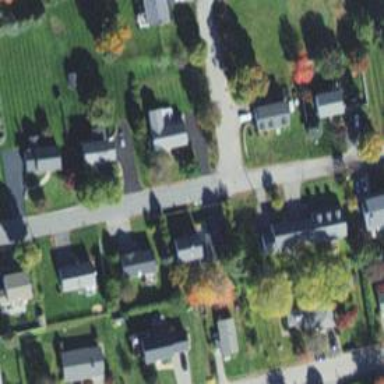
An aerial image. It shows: Driveway.